Interaction volume radius: 10 \u00c5
Interaction volume height: 20 \u00c5
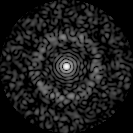
Disorder parameter: 0.8472